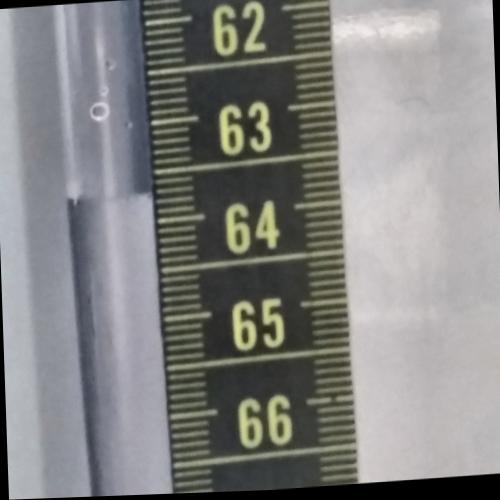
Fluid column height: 63.7 cm